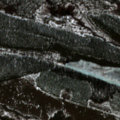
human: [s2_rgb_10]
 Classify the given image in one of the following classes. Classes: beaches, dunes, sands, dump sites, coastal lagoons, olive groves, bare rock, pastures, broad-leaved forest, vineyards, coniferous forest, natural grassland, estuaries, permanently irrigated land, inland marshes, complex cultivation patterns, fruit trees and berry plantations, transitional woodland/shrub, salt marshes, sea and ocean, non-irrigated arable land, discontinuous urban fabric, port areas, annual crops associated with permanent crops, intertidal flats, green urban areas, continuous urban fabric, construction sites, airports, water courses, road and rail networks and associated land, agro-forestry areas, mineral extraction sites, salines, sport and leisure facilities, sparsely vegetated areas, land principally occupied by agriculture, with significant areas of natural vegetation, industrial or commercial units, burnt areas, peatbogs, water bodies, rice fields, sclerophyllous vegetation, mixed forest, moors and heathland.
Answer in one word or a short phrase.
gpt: coniferous forest, transitional woodland/shrub, water bodies